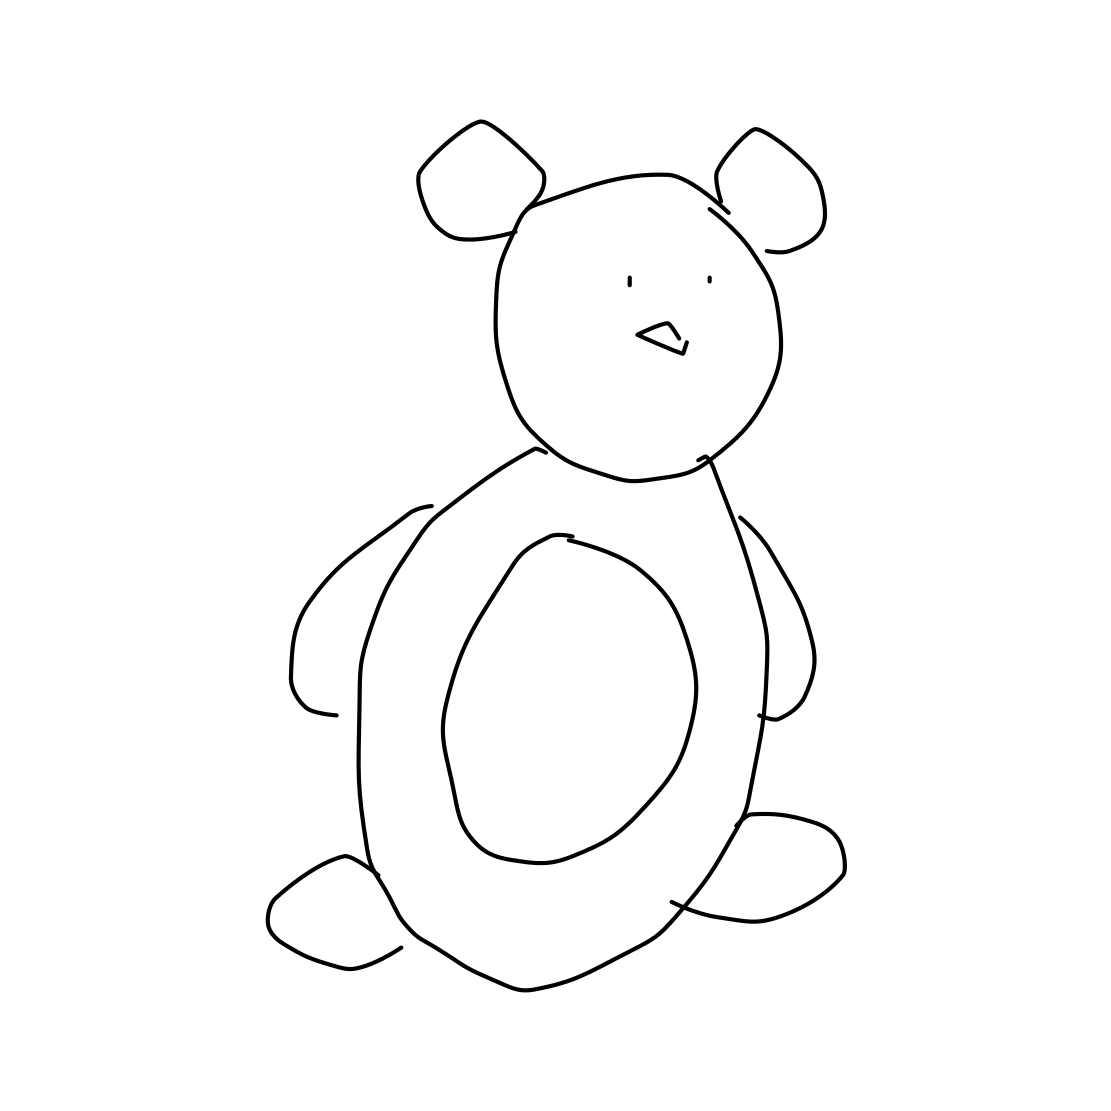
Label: panda